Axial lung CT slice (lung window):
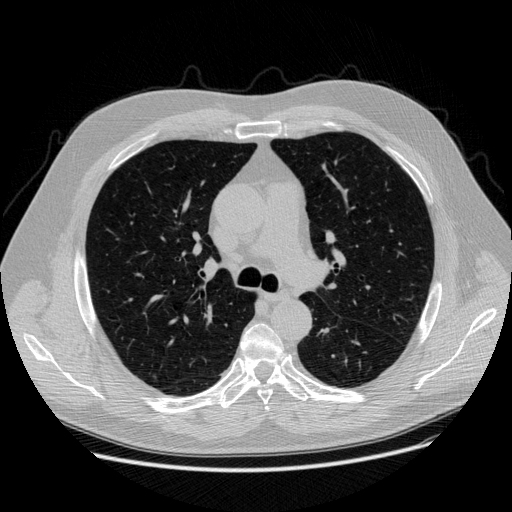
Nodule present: no